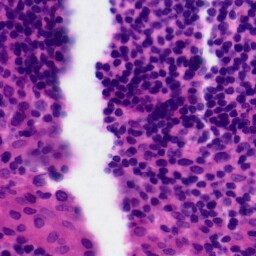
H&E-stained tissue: Tonsil